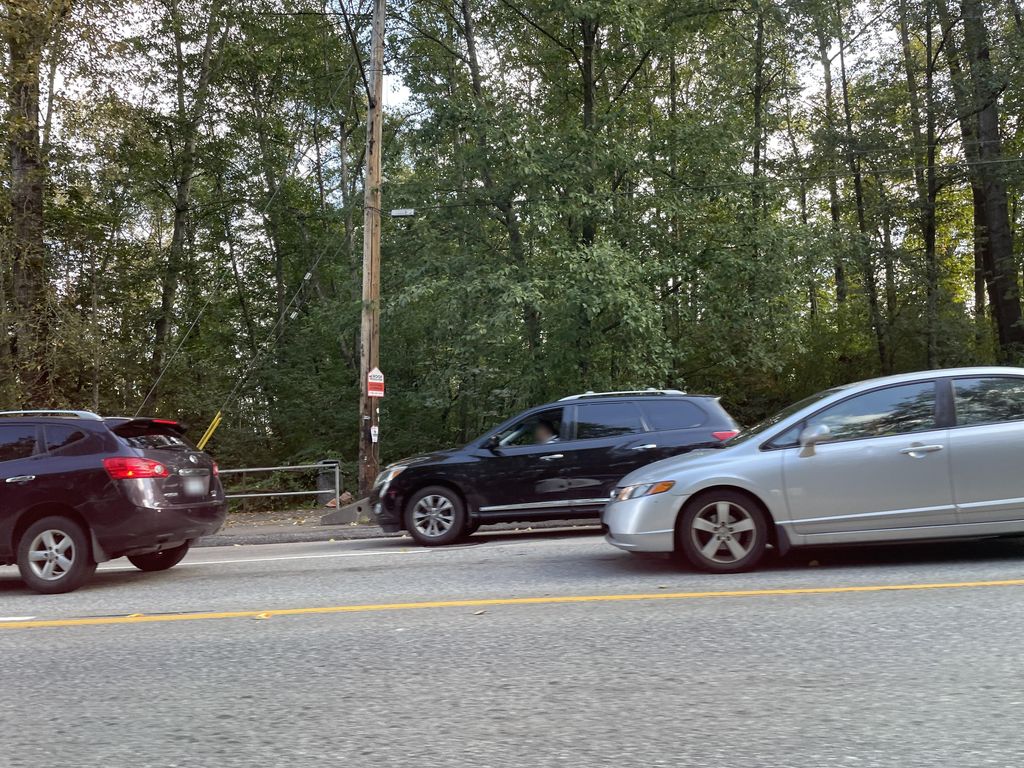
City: vancouver